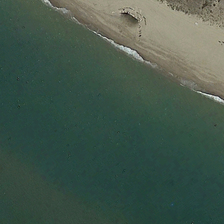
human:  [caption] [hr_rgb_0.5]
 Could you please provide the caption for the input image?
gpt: some trees are planted on the beach .

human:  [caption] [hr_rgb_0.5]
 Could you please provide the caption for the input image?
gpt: some trees are planted on the beach .

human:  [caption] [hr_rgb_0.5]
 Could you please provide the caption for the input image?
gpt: there are some people in the shade on the beach .

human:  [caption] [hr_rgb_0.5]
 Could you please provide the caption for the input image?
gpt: there are some people in the shade on the beach .

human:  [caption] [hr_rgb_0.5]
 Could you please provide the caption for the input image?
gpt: some trees are planted on the beach .